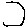
Label: hexagon